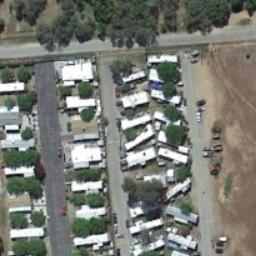
Label: residential